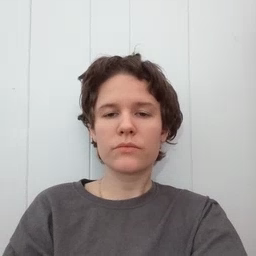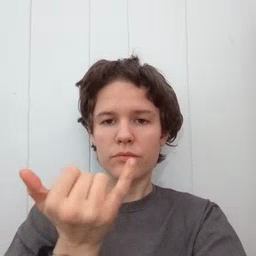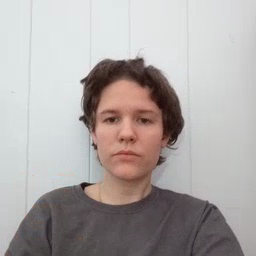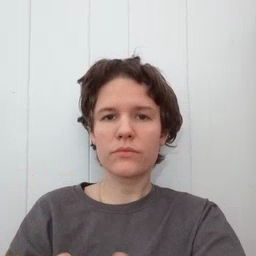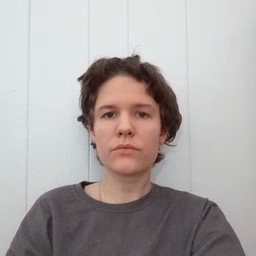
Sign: now